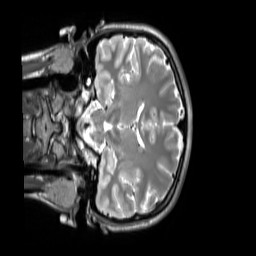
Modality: T2w
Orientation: coronal
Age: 18
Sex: female
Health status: ill
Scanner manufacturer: siemens
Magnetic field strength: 3 T
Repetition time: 2.8 s
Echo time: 0.326 s